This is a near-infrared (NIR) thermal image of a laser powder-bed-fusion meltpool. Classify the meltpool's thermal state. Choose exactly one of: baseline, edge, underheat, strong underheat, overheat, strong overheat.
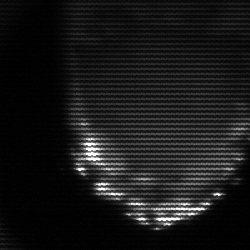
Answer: edge